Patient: sex M, age 61
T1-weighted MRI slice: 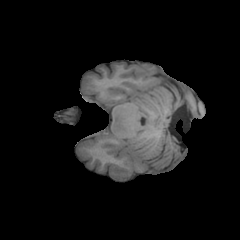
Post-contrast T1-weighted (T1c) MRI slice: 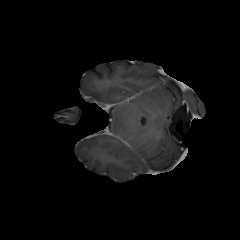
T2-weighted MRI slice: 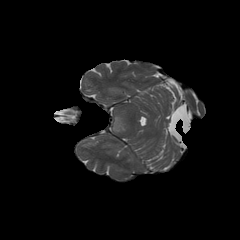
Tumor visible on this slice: no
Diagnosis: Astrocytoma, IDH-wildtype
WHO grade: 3